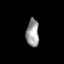
Tissue: prostate
Cell type: Fibroblasts
Senescence score: 0.6971
Nuclear area (px): 346
Mean DAPI intensity: 155.092